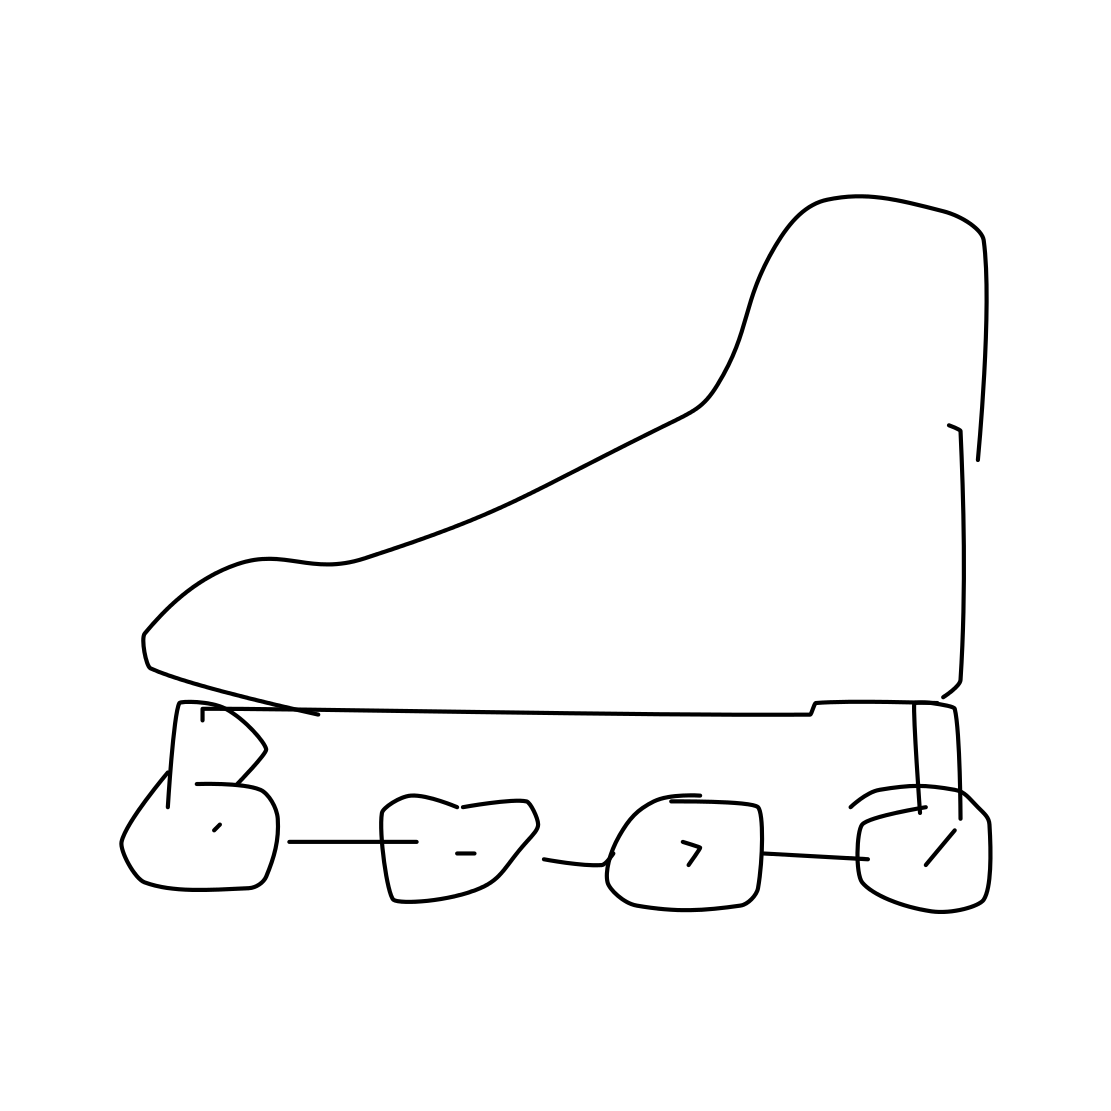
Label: rollerblades